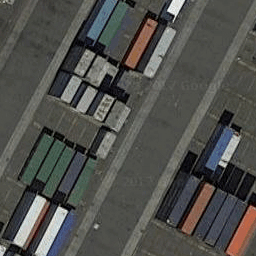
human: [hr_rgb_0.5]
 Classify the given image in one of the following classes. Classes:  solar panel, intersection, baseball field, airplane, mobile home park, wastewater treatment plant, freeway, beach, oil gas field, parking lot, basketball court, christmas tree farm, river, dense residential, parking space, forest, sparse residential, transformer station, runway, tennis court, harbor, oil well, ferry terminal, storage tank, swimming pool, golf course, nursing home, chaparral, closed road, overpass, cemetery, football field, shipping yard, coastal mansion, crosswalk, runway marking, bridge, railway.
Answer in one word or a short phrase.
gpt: shipping yard